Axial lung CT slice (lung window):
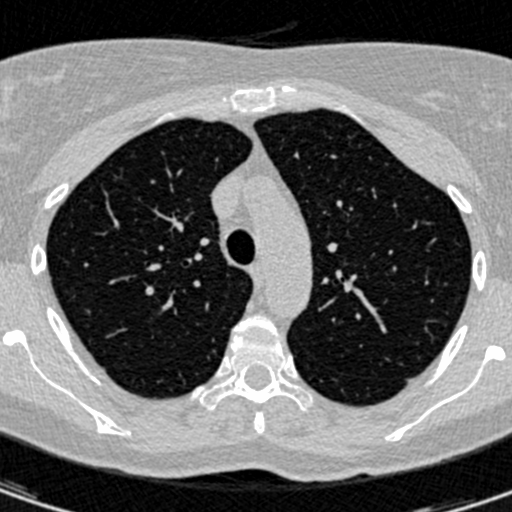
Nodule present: no